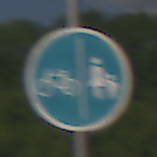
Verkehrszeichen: GetrennterRadUndGehwegRadwegLinks
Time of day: Midday
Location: Outdoor (RoadRail)
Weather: PartlyCloudy
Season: NotSpecified
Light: Natural